Question: Using Fiddler I am trying to use the Autoresponder to add a rule that when I hit my web service url which is as per below:
'''
http://uummas09:28020/RestfulRetekService/ItemWebService.json?action=keywordSearch&username=StockOnHandPortlet&sessionId=P_ISomGc6U5_433Vh3ApmwI&keywords=Green&itemStatus=A
'''
I want fiddler to add latency of 50000 milliseconds (50 seconds). But I am having troubles getting fiddler to do that for me. Here is how I've tried to set up the rule in fiddler.

The rule is specified as...
'''
EXACT:http://uummas09:28020/RestfulRetekService/ItemWebService.json?action=keywordSearch&username=StockOnHandPortlet&sessionId=P_ISomGc6U5_433Vh3ApmwI&keywords=Green&itemStatus=A
'''
My first question is how can I wildcard the url in the rule so that it does not consider the query string?
Also I tried to get a rule to work for me for a simple url. i.e. I set a rule for
'''
EXACT:http://www.google.com.au
'''
but it still did not work for me. Can someone point me out to what I might be doing wrong.
thanks
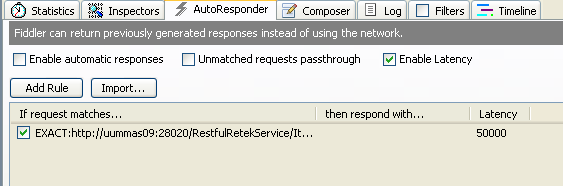
Answer: To expand on @EricLaw's answer, to enable the auto-responder:
- -
Your rule won't cause a delay because rules aren't matched when they have a blank action to respond with, so if you only want to add a delay, use the '*delay:1000' as the response, instead of a file path. You can get the latency to work by typing something like '*action' (which isn't a real action) to get it to match and cause the delay.